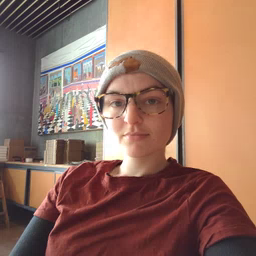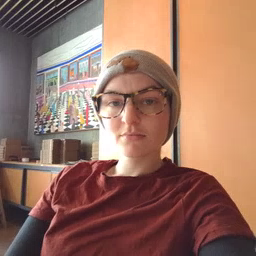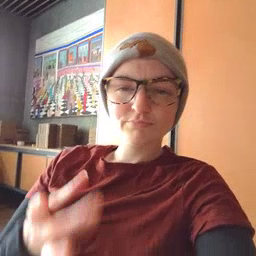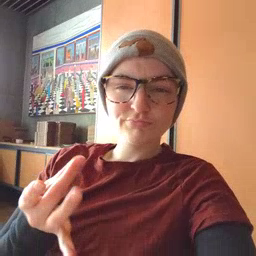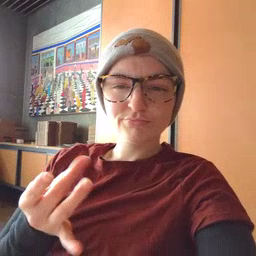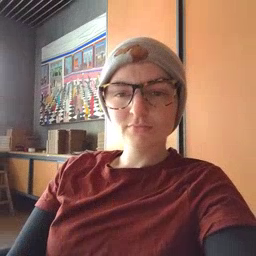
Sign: sticky